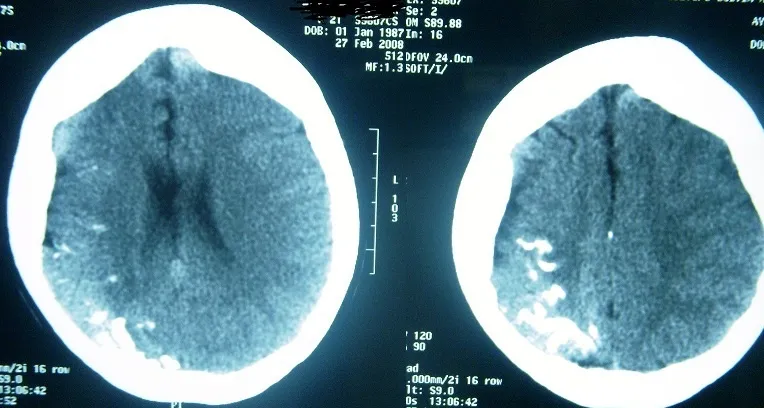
Axial cranial BT image shows corticosubcortical calcifications at right parietal area and calvarium is seen thickened at frontal and right temporal areas.
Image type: radiology (ct)